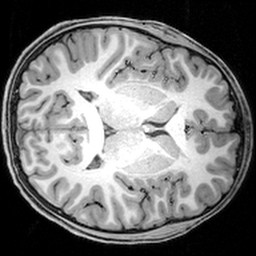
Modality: T1w
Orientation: axial
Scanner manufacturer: siemens
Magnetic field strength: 3 T
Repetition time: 1.9 s
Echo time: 0.00397 s